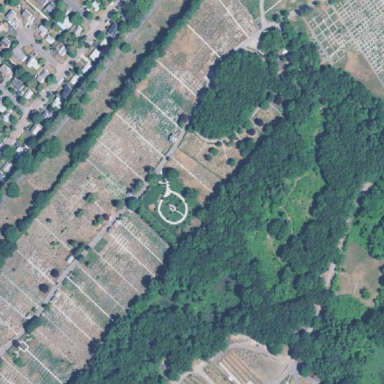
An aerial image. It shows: Cemetery that holds historical significance.